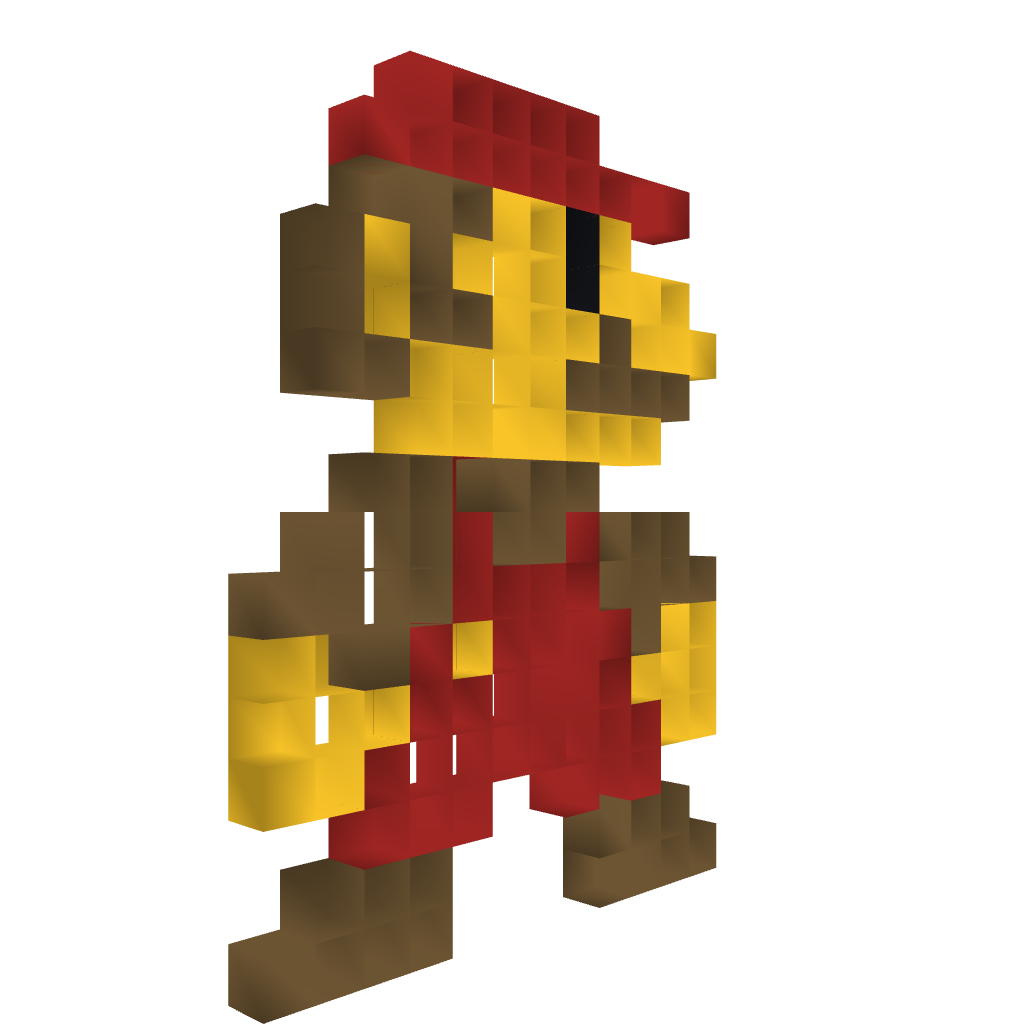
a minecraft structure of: Mario pixel art